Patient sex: M
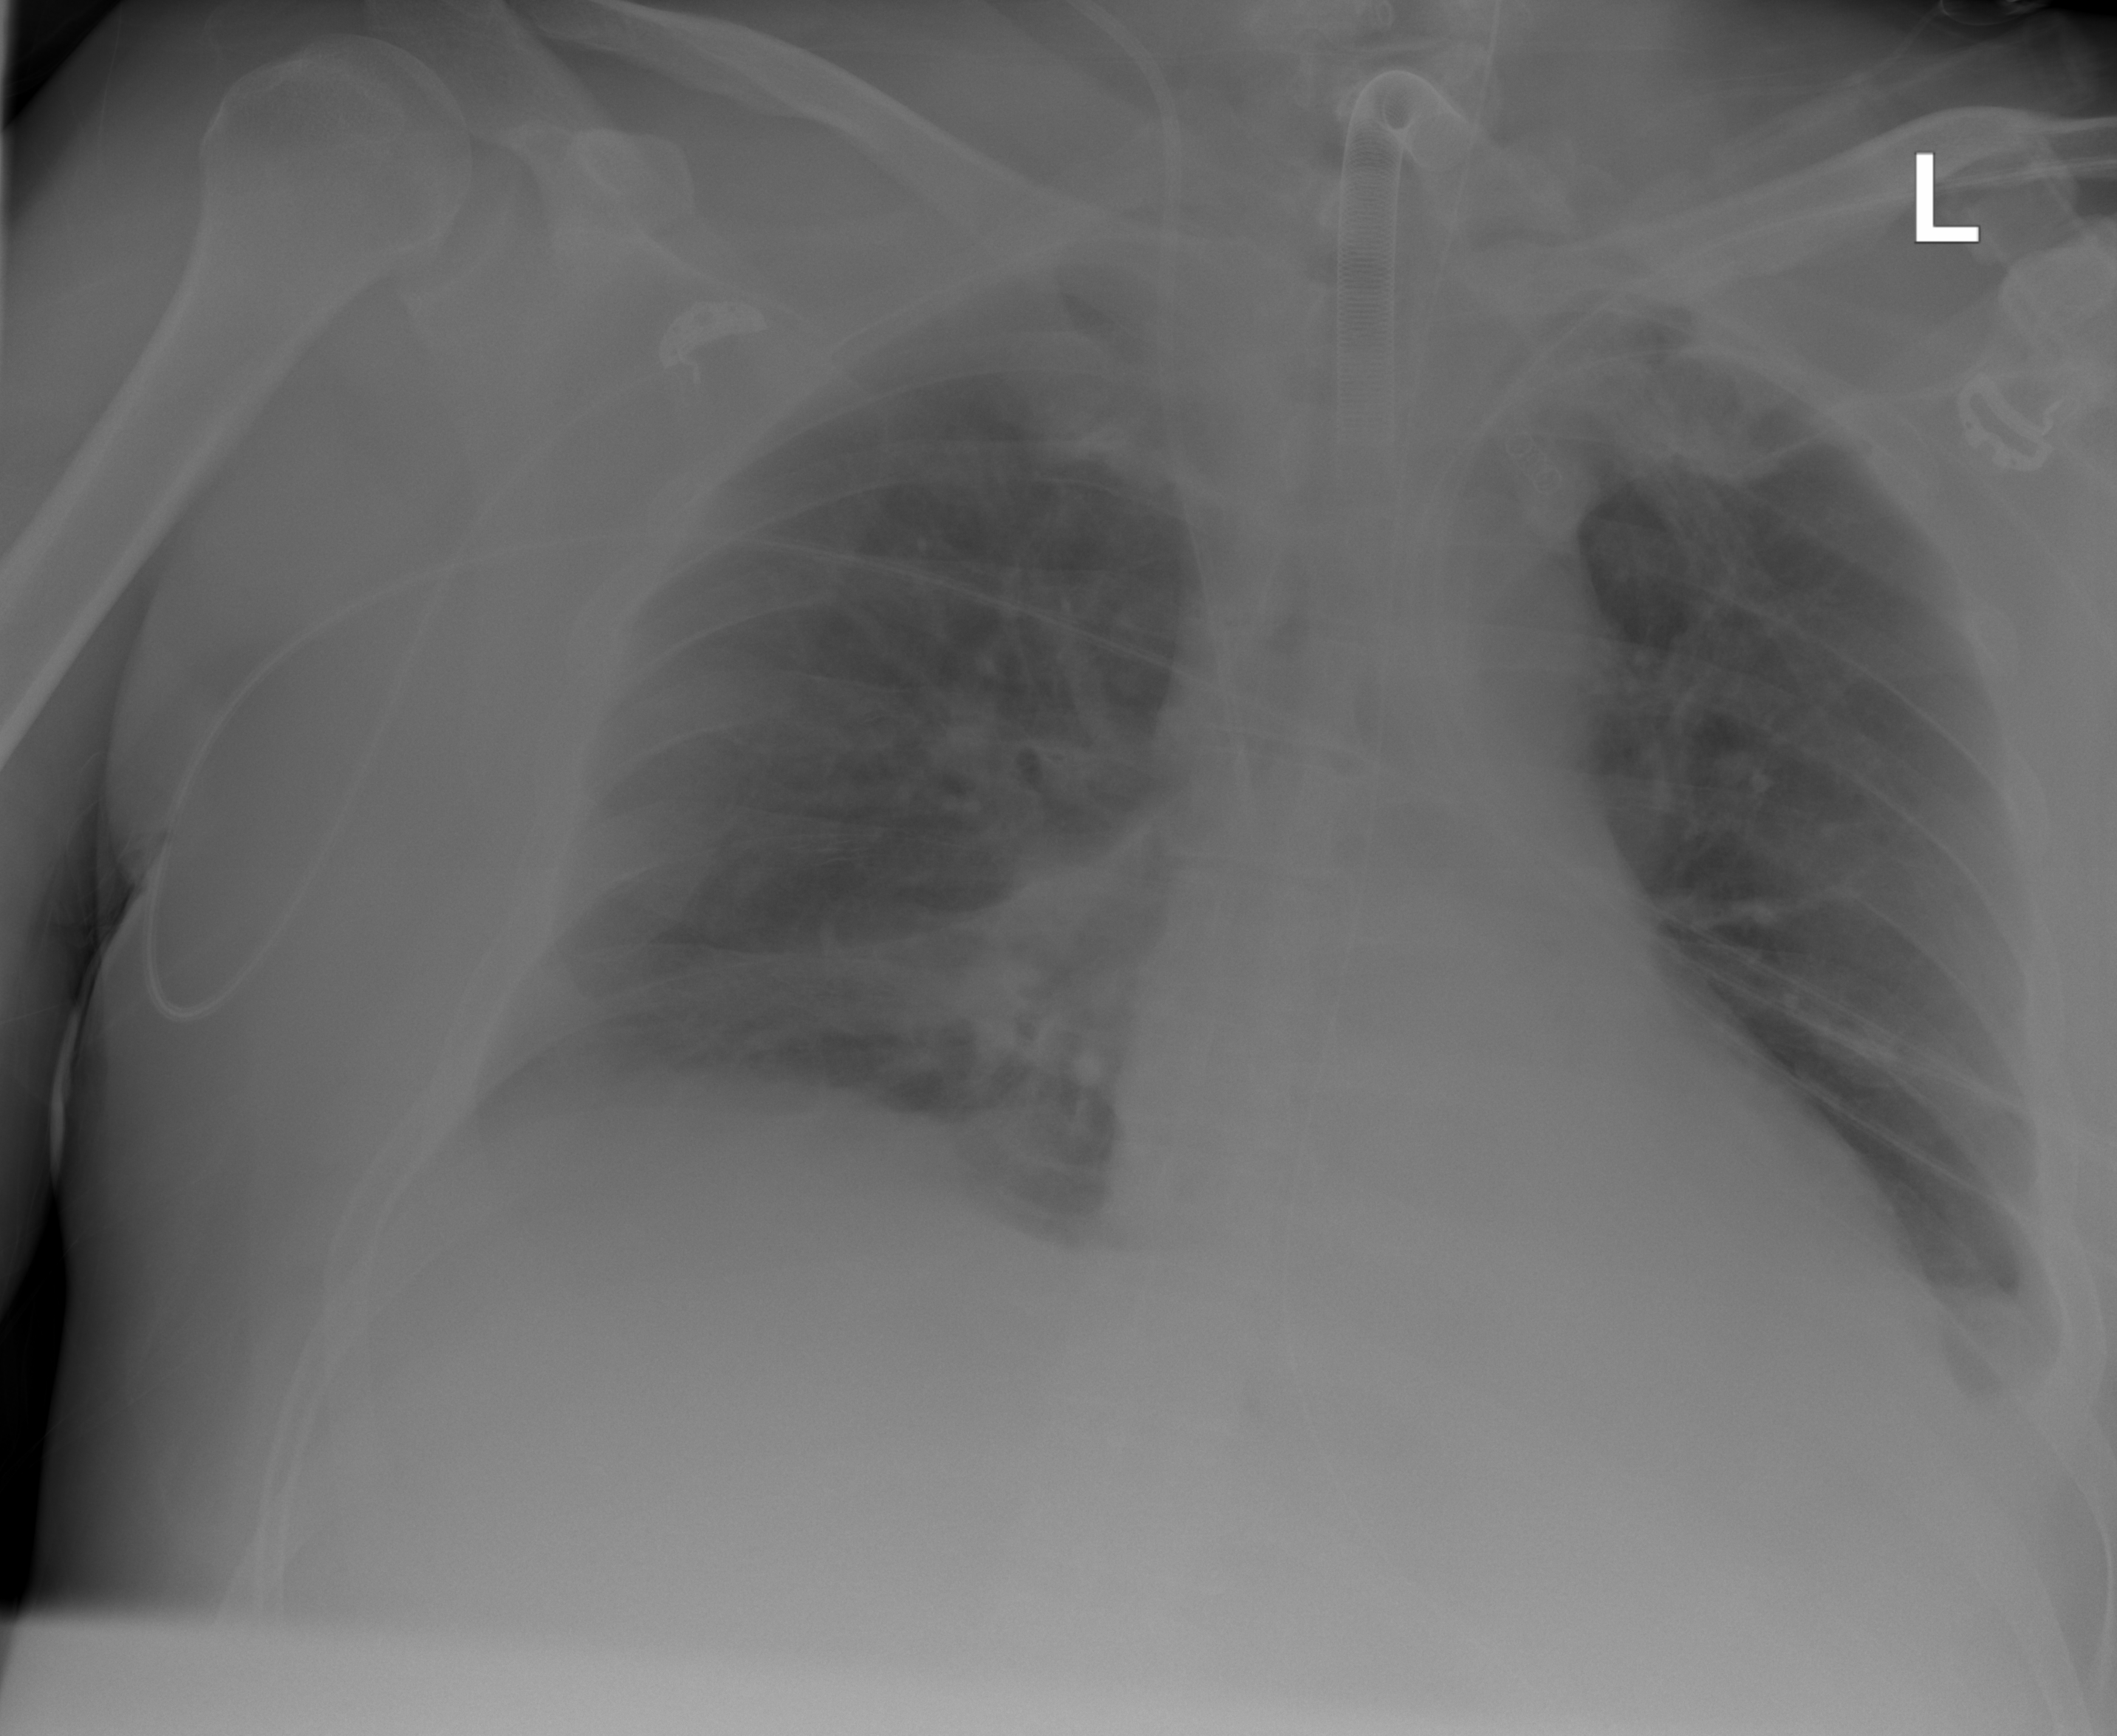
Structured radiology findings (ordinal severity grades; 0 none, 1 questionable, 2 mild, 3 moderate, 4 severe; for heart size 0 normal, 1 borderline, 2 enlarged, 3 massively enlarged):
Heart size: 0
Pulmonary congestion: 2
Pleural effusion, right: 2
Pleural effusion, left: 2
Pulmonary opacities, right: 0
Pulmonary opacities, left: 0
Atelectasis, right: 2
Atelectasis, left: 2